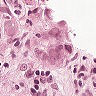
Metastatic tissue present: yes